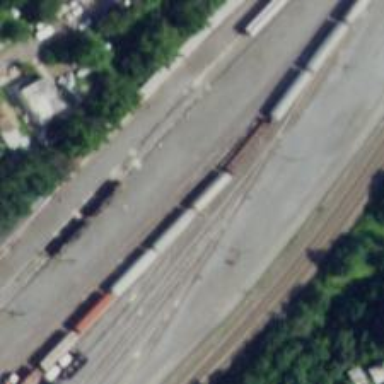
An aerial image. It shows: Railway yard.